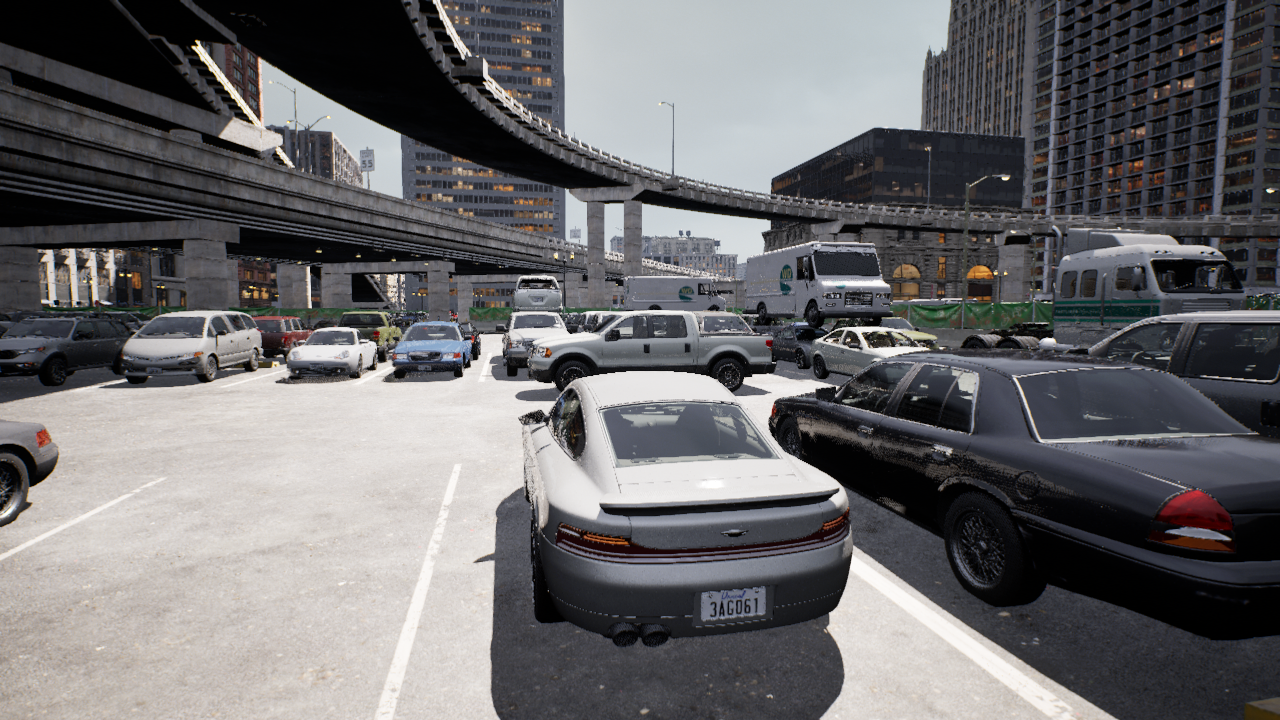
Venue: arterial
Lighting: clear day
Vehicle rig: pickup